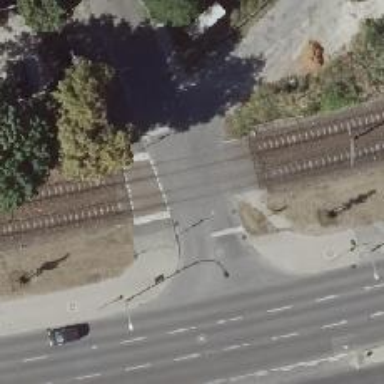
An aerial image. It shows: Tram level crossing on railway.